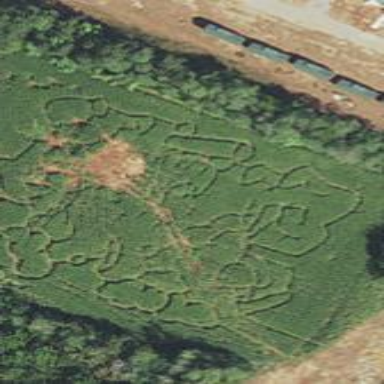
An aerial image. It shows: Maze attraction.